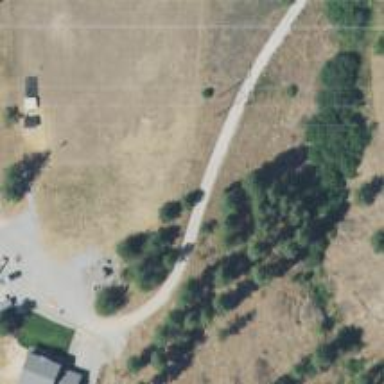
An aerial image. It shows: Driveway leading to service road.